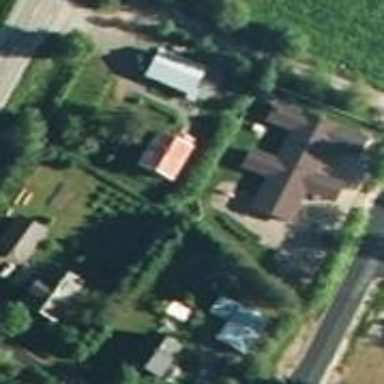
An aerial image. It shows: Kindergarten.